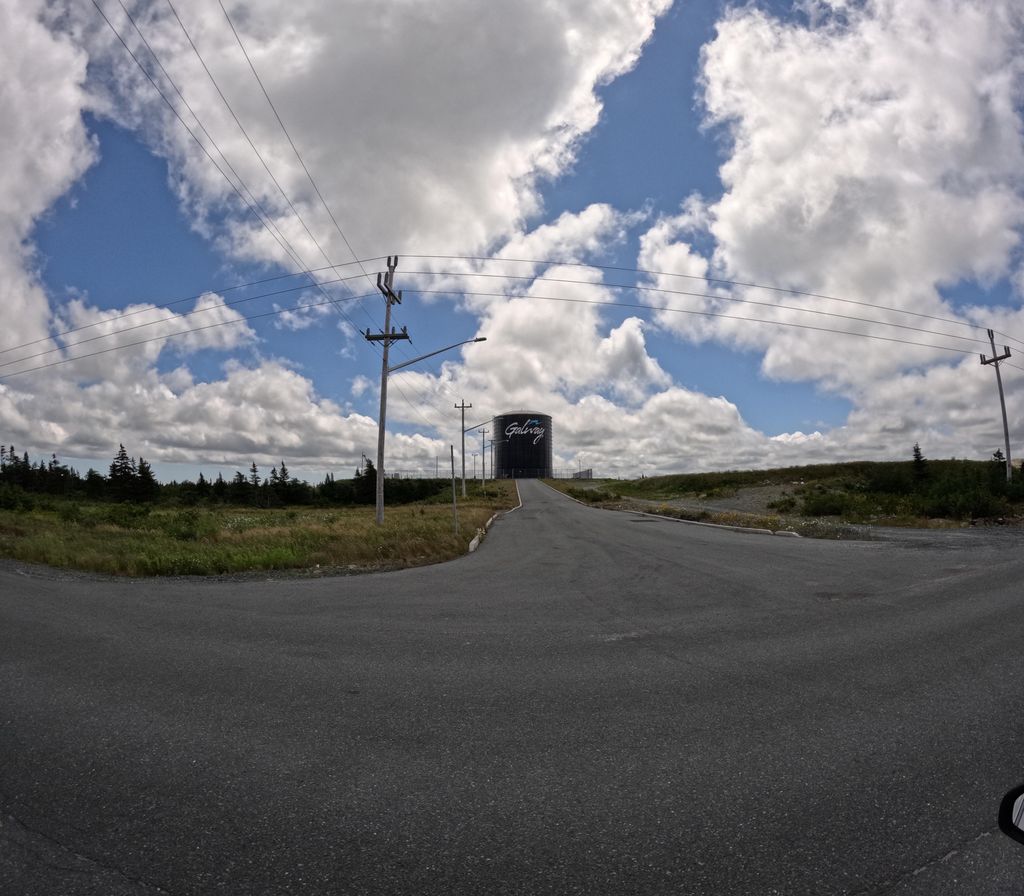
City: st_johns